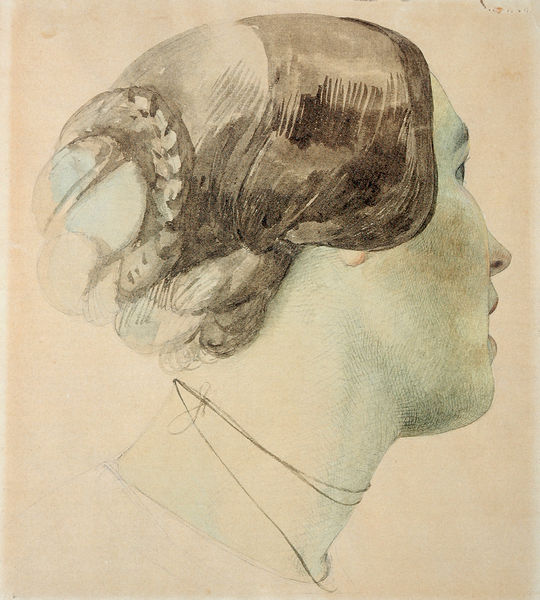
Titel: Mädchenkopf in verlorenem Profil
Künstler: Friedrich Wasmann
Standort: Schweinfurt
Institution: Museum Georg Schäfer
Schlagwörter: blau, gemälde, kopf, aquarell, grün, ocker, braun, frau, frisur, haar, hell, kleid, kreide, licht, mund, nase, ohr, pastell, profil, rücken, schwarz, skizze, stirn, weiss, zeichnung, blick, dame, rose, beige, malerei, schleife, hemd, band, blass, gesicht, knoten, kragen, mensch, bildnis, hals, portrait, porträt, auge, haare, realismus, schnur, kinn, lippen, ohren, rosa, scheitel, zart, dutt, seitlich, wangen, welle, papier, ansicht, naturalismus, halsband, studie, bäuerin, kette, wasserfarbe, linien, nacken, matt, zopf, bouche, brun, foulard, glanz, jaune, marron, nez, noeud, oreille, vert, yeux, hochgesteckt, faden, nadel, hinterkopf, wange, augenbraue, braune haare, halskette, ohrläppchen, striche, haarspange, spange, haarknoten, tusche, offen, hinten, schraffur, blanc, tete, seite, chapeau, bleistift, haarkranz, entwurf, kranz, tinte, tracht, rückansicht, leibl, halbprofil, geflochten, dos, blanche, abgewendet, leicht, geöffnet, femme, nasenspitze, ombre, cheveux, peinture, robe, bleu, voile, bijou, chevelure, coiffe, collier, costume, haarnadel, croquis, esquisse, dessin, couleur, brune, dut, haardutt, fusain, jeune, buste, visage, crayon, graphique, lavis, kunstvoll, aug, maleri, clair, bierdermeier, aquarelle, cheveu, chignon, coiffure, fliehendes profil, halsschnur, lacet, ohläppchen, profile, tresse, wasswefarbe, verte, fil, wasserfraben, loicht, étude, fond, ficelle, uni, porrät, ouverte, breun, cou, detail, buntsifte, jolie, bruns, oeil, kranu, schnurr um hals, trois-quart, bouche ouverte, barrette, meche, fuseau, haösband, frisurstudie, coul, oiel, nuque, ébauche, profil perdu, flechtzopf, 19ème, pendantif, droite, puverte, natte, durtt, colier, tressée, aquraell, bust, geplochten, eauge